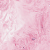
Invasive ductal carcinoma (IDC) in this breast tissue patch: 0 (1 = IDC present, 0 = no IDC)